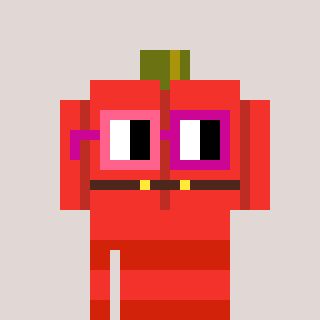
a pixel art character with square pink and red glasses, a pumpkin-shaped head and a red-colored body on a warm background